Field crop: maize
Growth stage: 2
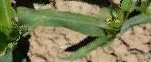
Species: maize